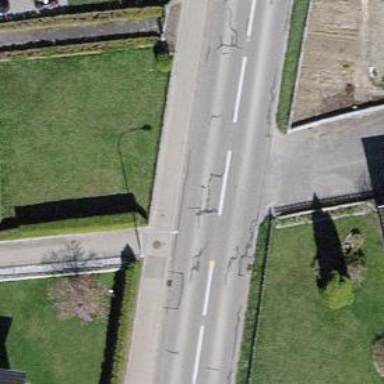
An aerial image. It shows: Tertiary road with sidewalk on the left.